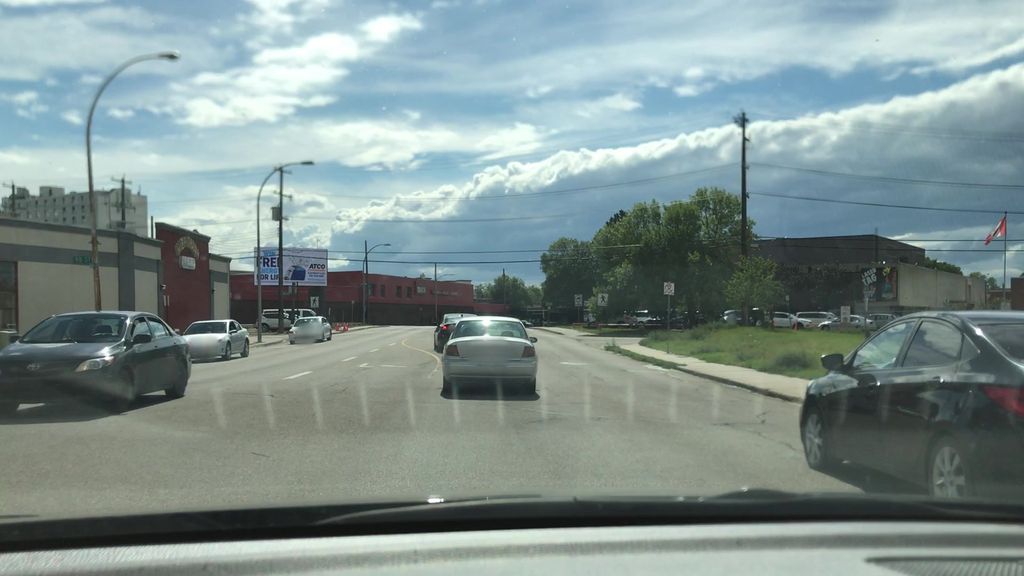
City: edmonton